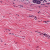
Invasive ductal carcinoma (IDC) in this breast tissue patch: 0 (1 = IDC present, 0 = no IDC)